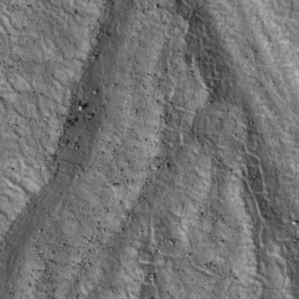
Label: non_frost